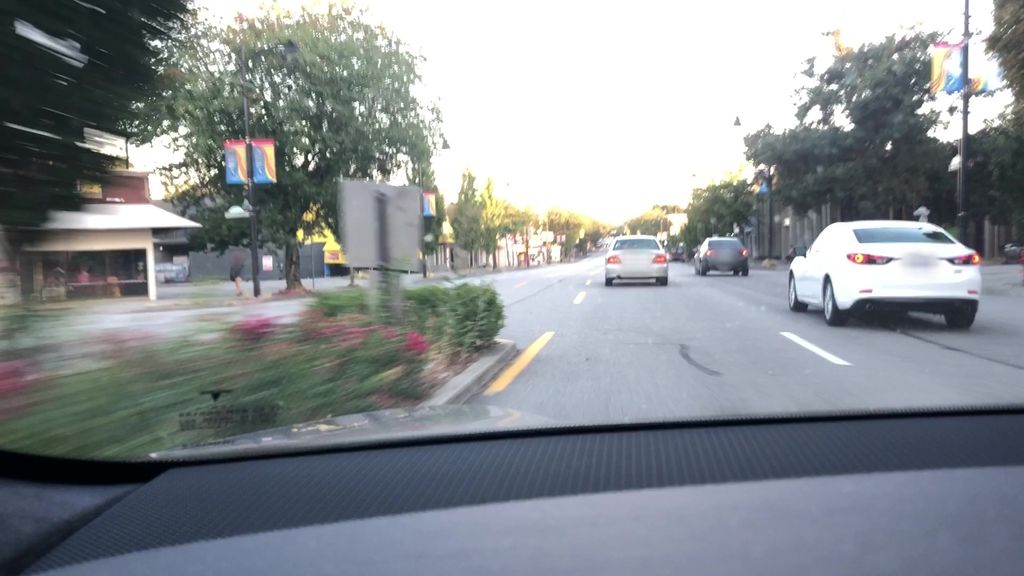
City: vancouver